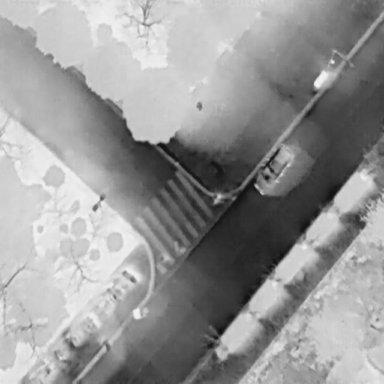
There are four objects shown in the infrared image, including a Bicycle, a DontCare, a Person, and a Car.